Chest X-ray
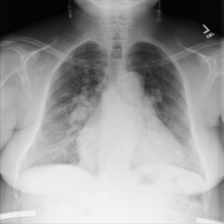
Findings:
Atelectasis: negative
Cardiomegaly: positive
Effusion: negative
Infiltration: negative
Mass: negative
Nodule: negative
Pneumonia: negative
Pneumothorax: negative
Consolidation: positive
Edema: negative
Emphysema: negative
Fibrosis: negative
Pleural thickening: negative
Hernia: negative